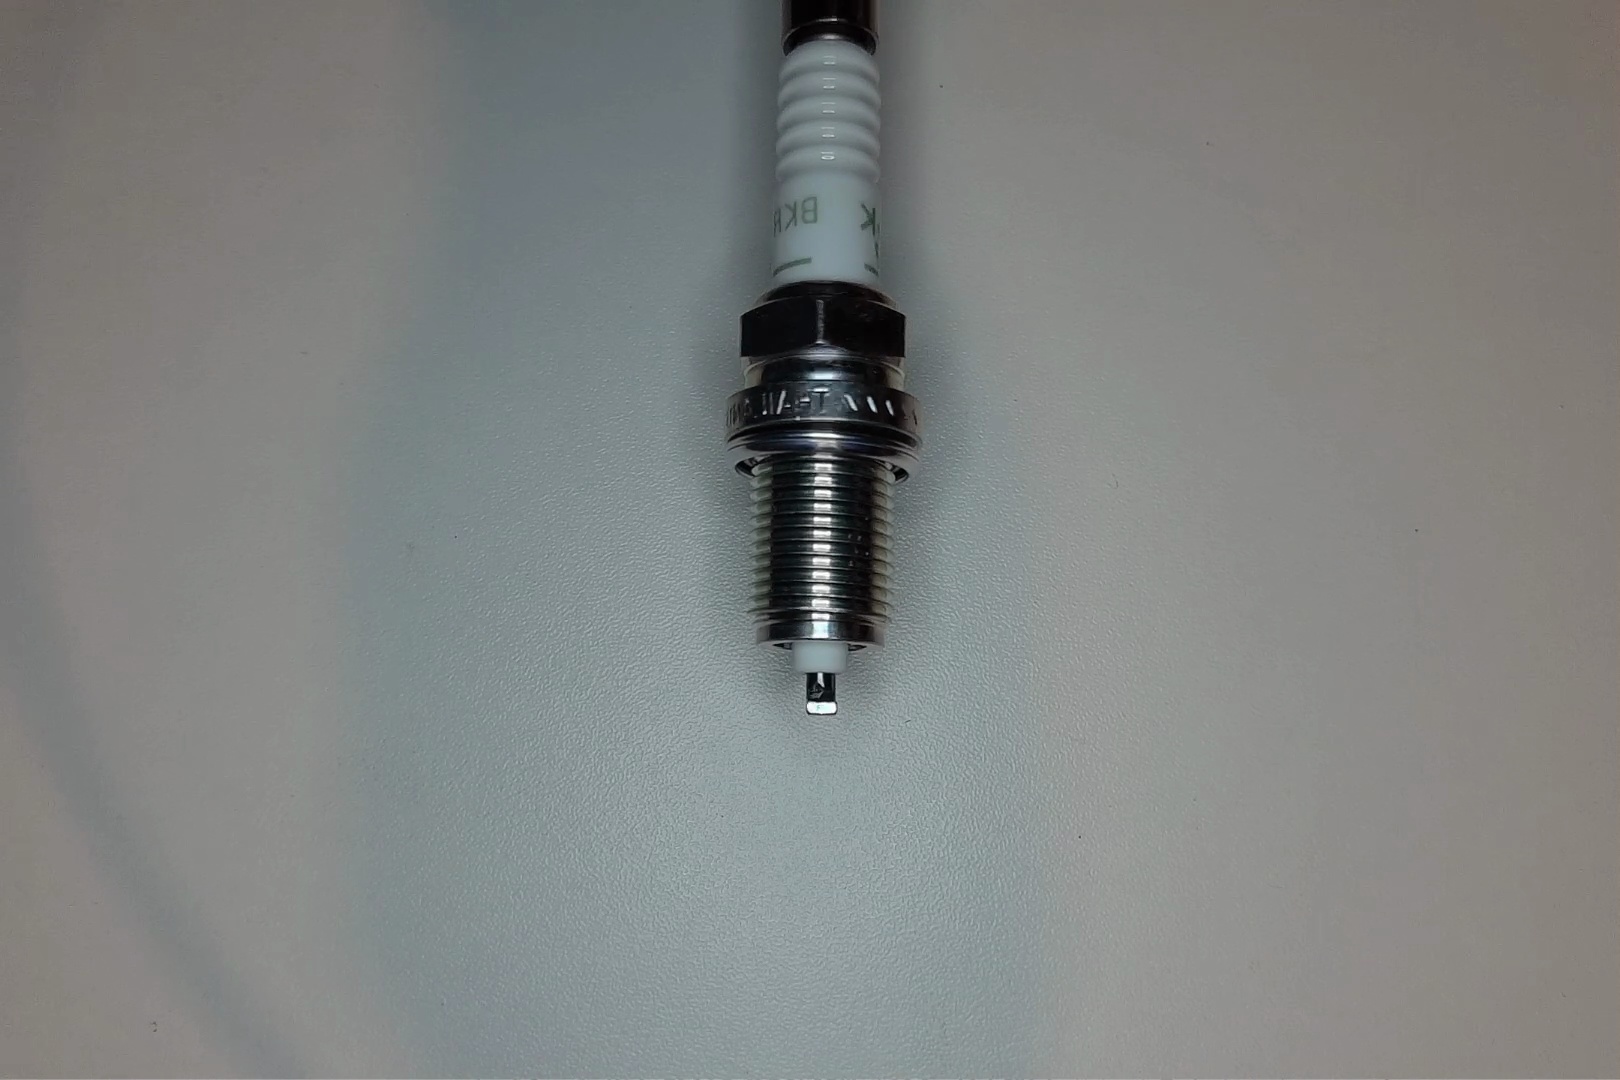
Label: normal